A spectrogram of one vibration snapshot from a rotating bearing is shown (time on one axis, frequency on the other). Diagnose the bearing from this image, choosing from: normal, inner_race, outer_race, ball.
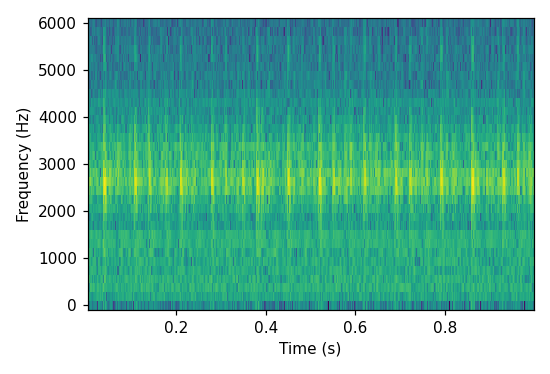
Answer: inner_race